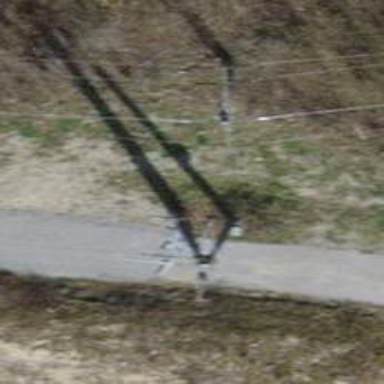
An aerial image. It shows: Power line with three cables.